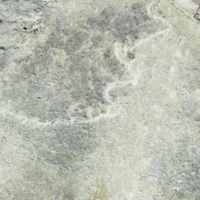
EUNIS habitat code: 48
Species observed at this site:
Capra ibex